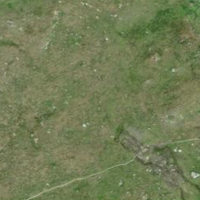
EUNIS habitat code: 26
Species observed at this site:
Anthus spinoletta